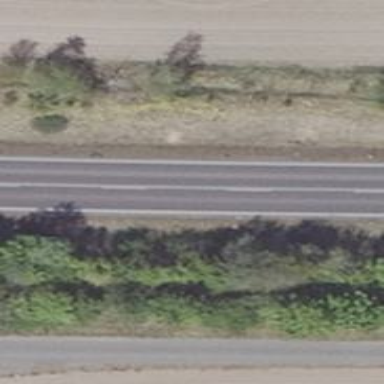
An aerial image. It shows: Asphalt road classified as primary highway which is motorroad.